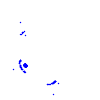
Particle: kaon